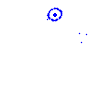
Particle: proton